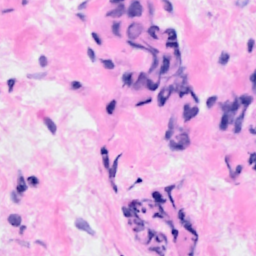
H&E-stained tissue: Breast